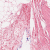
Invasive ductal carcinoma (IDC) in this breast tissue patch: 0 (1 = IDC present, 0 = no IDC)